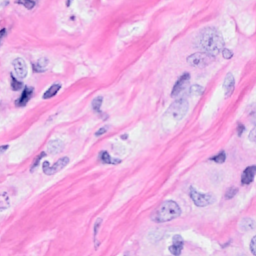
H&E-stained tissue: Breast